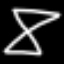
Label: hourglass